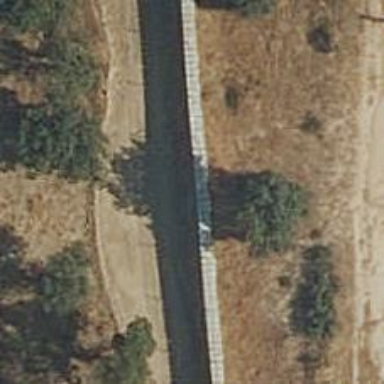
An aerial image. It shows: Fence.